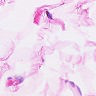
Metastatic tissue present: no